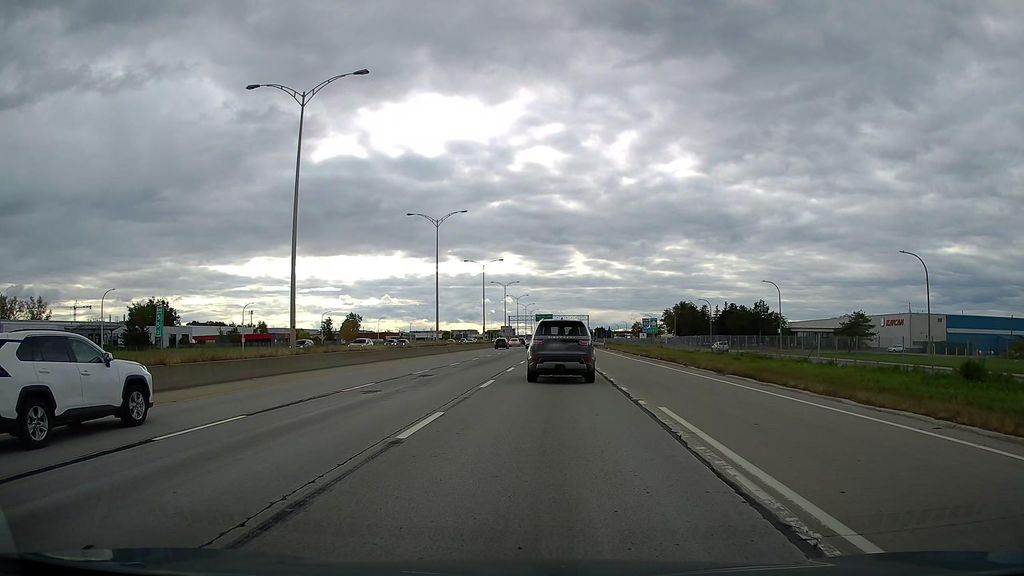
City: montreal